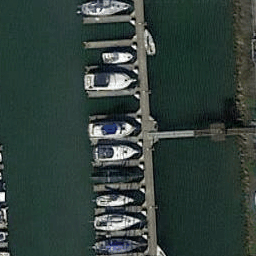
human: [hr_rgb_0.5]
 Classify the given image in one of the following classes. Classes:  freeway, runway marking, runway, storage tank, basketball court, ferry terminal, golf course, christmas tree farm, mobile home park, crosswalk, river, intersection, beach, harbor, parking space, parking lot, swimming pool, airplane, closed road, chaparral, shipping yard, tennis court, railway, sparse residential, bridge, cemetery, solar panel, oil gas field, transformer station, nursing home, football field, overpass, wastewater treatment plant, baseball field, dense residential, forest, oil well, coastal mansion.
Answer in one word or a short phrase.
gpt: harbor